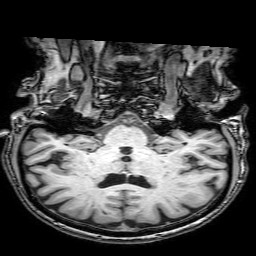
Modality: T1w
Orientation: sagittal
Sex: male
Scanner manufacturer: philips
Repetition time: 0.008173 s
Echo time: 0.00376 s